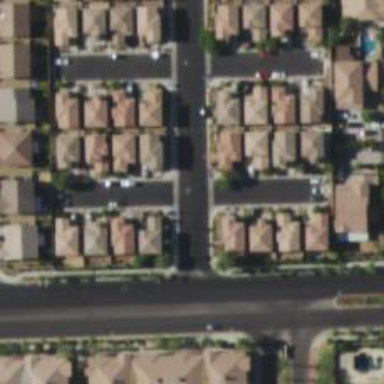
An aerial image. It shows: Residential road.